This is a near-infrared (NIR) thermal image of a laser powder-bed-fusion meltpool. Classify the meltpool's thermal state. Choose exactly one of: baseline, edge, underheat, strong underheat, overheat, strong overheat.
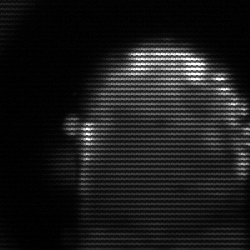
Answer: baseline